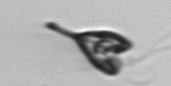
Label: Pyramimonas_longicauda